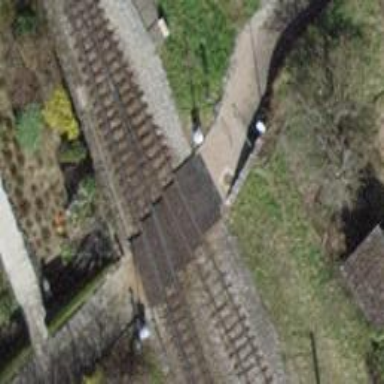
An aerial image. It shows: Railway crossing.